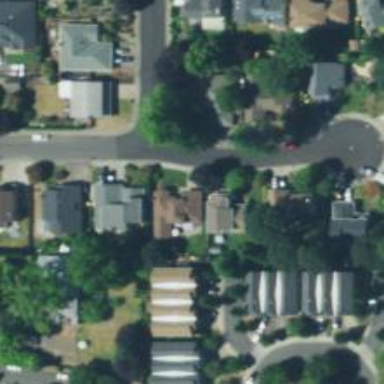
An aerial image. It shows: Residential road.